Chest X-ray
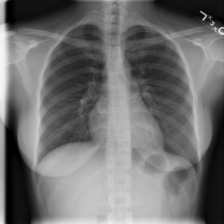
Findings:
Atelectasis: negative
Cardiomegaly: negative
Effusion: negative
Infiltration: negative
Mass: negative
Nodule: negative
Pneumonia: negative
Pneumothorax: negative
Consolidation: negative
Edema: negative
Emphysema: negative
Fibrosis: negative
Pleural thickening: negative
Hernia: negative